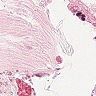
Metastatic tissue present: no